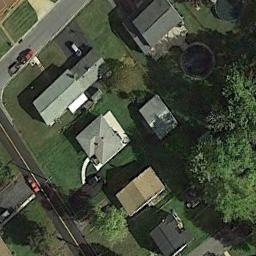
Label: residential